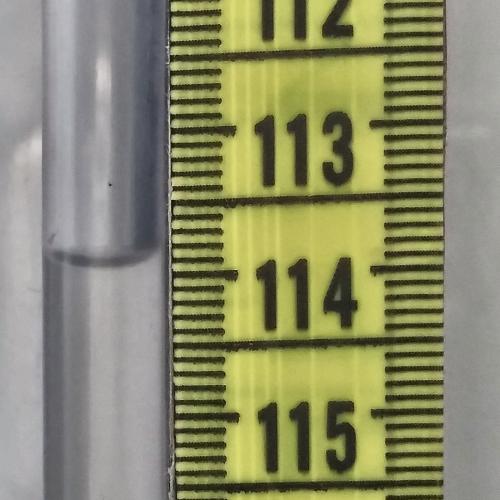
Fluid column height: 113.9 cm